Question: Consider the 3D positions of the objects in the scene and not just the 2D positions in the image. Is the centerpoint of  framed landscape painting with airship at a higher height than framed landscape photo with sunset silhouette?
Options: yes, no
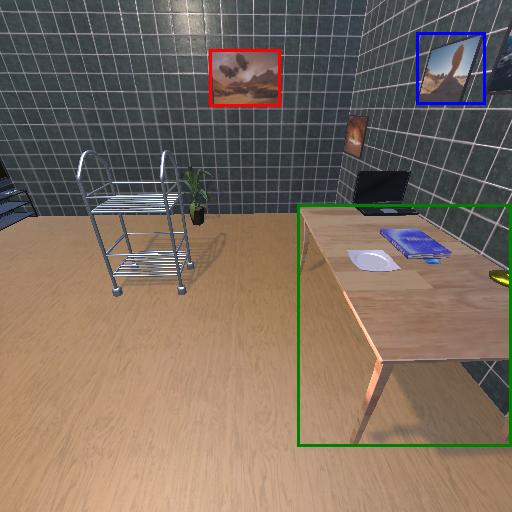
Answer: yes